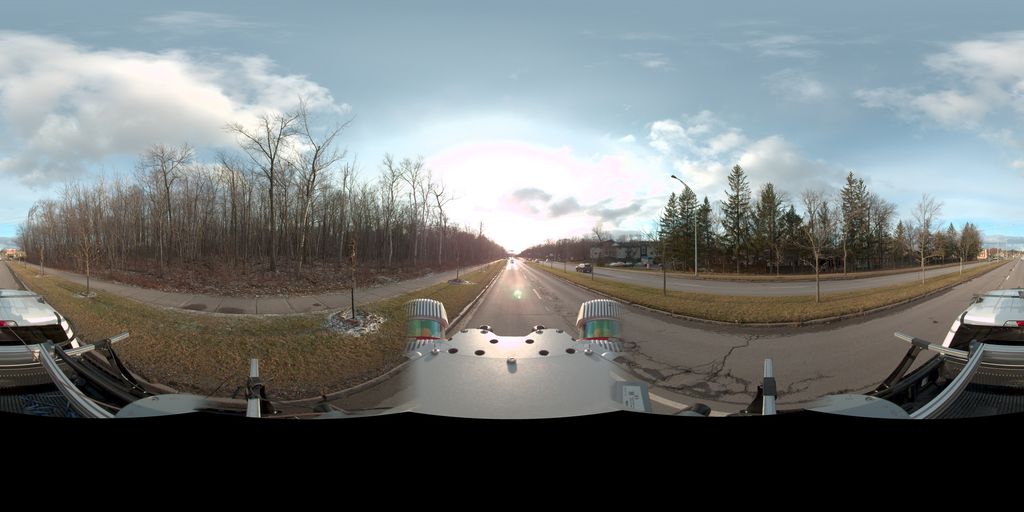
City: quebec_city